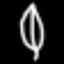
Label: leaf